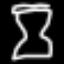
Label: hourglass